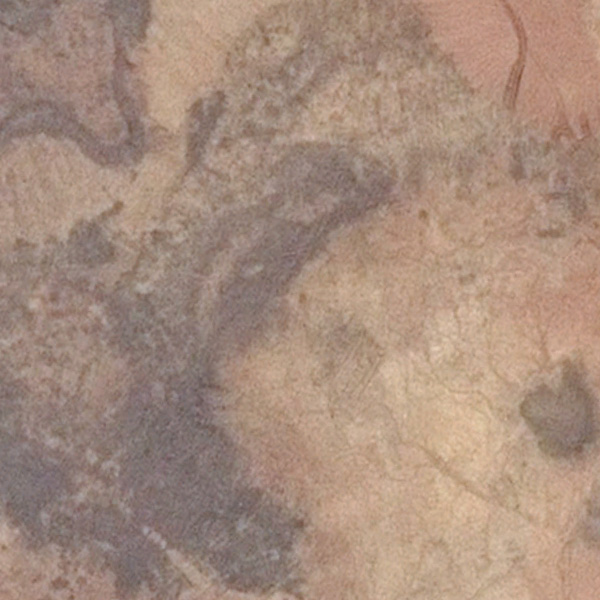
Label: BareLand